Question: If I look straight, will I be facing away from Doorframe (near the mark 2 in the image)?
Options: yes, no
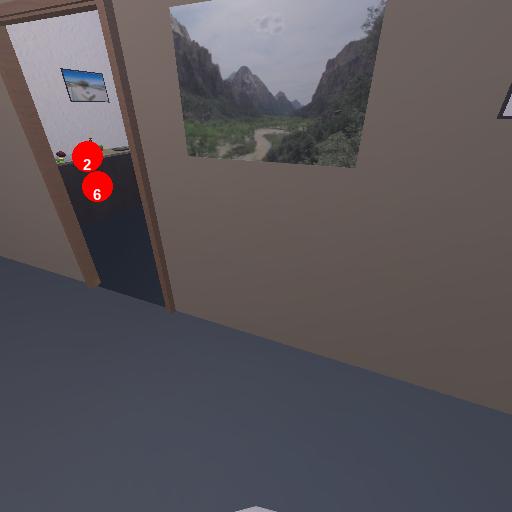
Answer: yes